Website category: auto
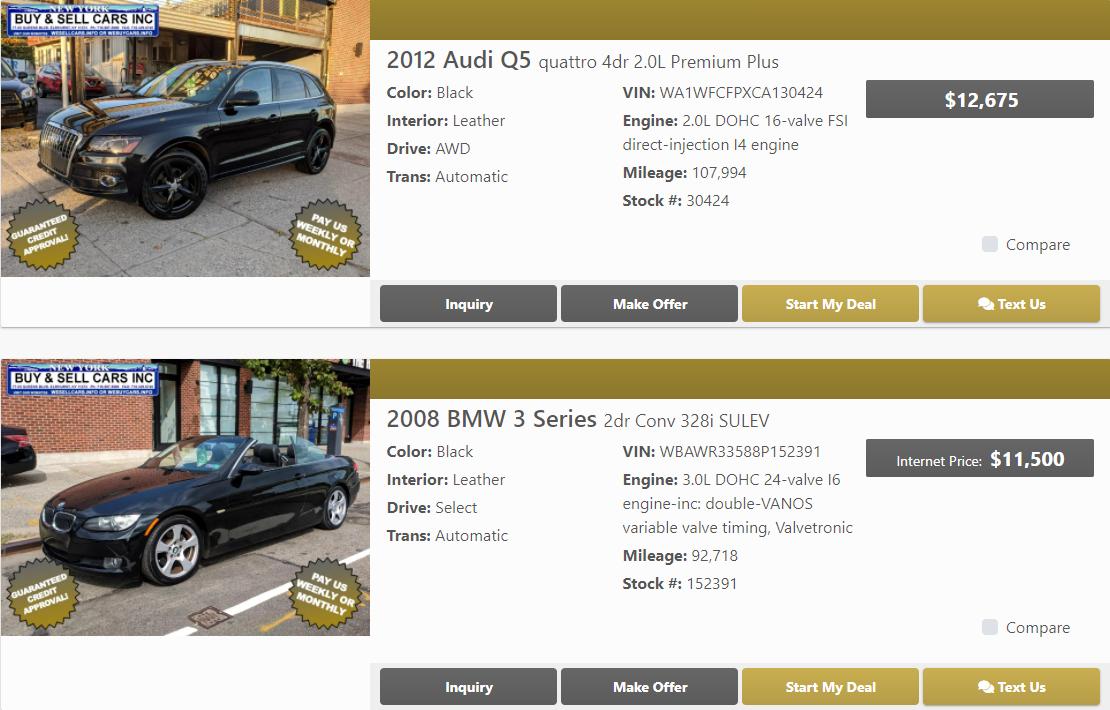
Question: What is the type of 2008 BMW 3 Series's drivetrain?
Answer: Select

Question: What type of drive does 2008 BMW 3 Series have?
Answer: Select

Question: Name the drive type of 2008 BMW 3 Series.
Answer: Select

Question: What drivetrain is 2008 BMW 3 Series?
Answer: Select

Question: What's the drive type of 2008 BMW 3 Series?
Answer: Select

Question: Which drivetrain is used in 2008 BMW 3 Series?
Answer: Select

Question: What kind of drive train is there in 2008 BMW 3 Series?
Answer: Select

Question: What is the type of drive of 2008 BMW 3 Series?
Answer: Select

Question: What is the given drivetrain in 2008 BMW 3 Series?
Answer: Select

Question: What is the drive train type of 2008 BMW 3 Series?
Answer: Select

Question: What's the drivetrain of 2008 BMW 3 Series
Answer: Select

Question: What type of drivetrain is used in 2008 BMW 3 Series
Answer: Select

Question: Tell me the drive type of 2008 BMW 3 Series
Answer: Select

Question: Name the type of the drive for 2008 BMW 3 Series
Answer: Select

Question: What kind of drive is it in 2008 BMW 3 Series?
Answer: Select

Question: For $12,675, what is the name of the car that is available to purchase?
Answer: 2012 Audi Q5

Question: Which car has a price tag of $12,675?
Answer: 2012 Audi Q5

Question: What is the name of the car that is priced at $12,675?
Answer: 2012 Audi Q5

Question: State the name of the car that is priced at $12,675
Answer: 2012 Audi Q5

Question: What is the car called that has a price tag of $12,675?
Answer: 2012 Audi Q5

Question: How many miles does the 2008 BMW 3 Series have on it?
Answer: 92,718

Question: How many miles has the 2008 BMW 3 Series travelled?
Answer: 92,718

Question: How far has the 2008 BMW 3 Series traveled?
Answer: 92,718

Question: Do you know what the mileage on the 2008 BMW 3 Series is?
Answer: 92,718

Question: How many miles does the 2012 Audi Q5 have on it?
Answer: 107,994

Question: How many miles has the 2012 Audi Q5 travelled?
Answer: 107,994

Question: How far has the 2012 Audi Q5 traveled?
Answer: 107,994

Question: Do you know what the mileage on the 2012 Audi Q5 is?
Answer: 107,994